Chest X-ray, PA view. Patient: 56 years old, sex F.
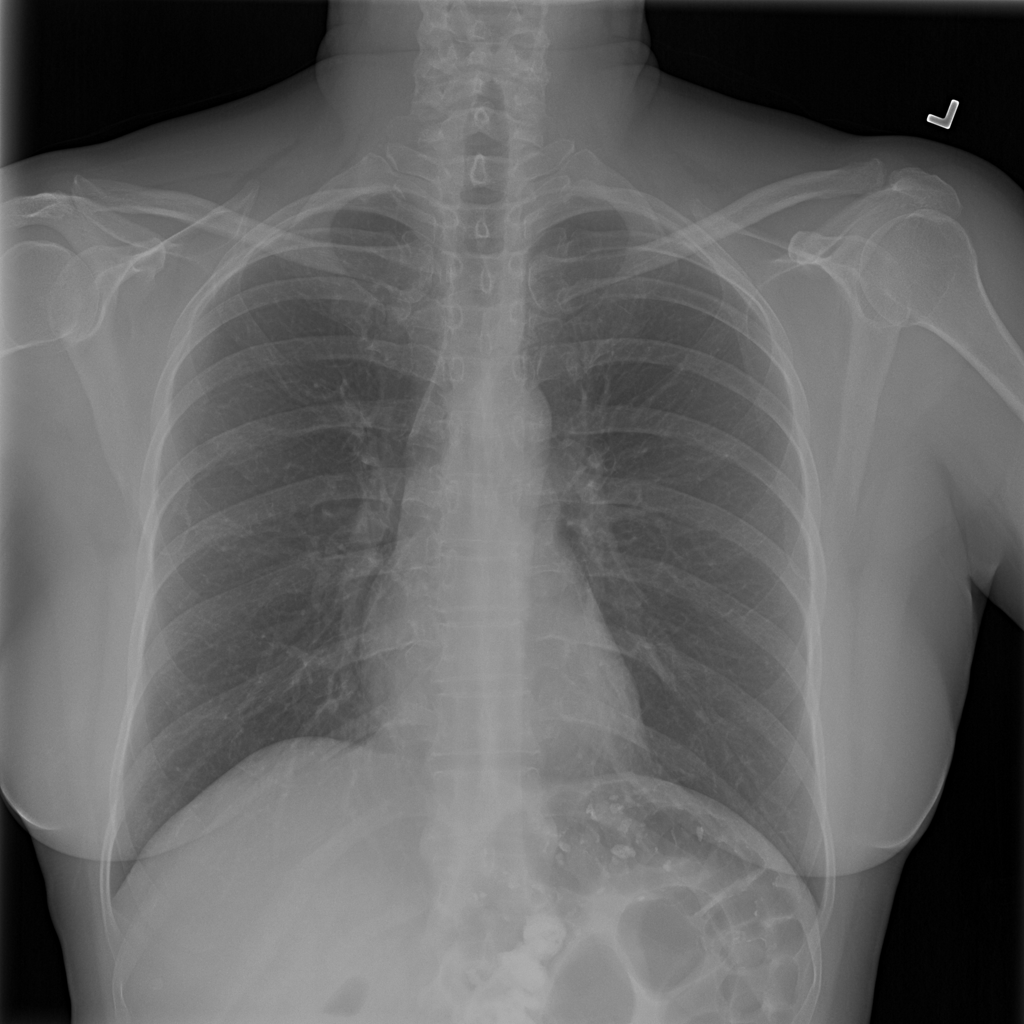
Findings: No Finding